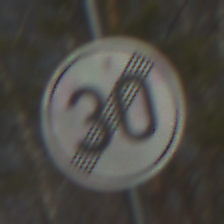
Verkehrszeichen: EndeGeschwindigkeit30
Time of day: MorningAfternoon
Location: Outdoor (Suburban)
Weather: PartlyCloudy
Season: NotSpecified
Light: Natural